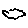
Label: cloud